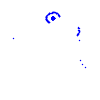
Particle: kaon